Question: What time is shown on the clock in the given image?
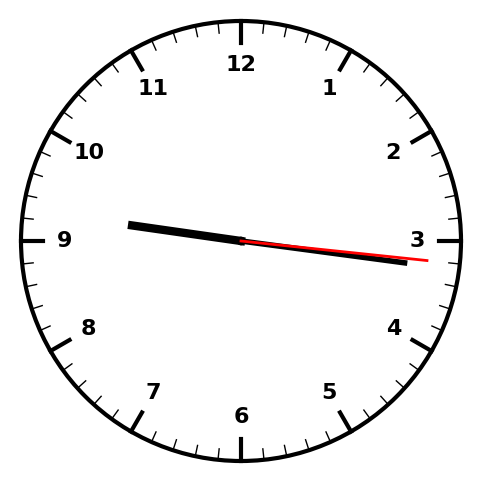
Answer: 09:16:16